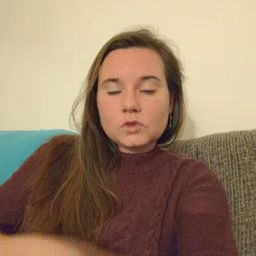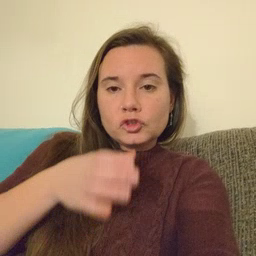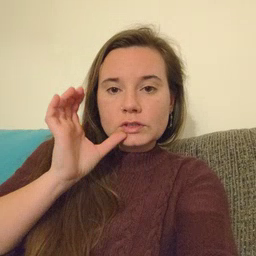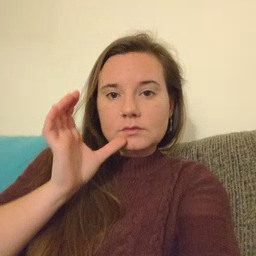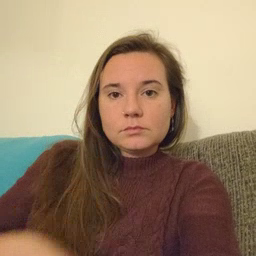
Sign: drink